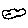
Label: cloud